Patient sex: M
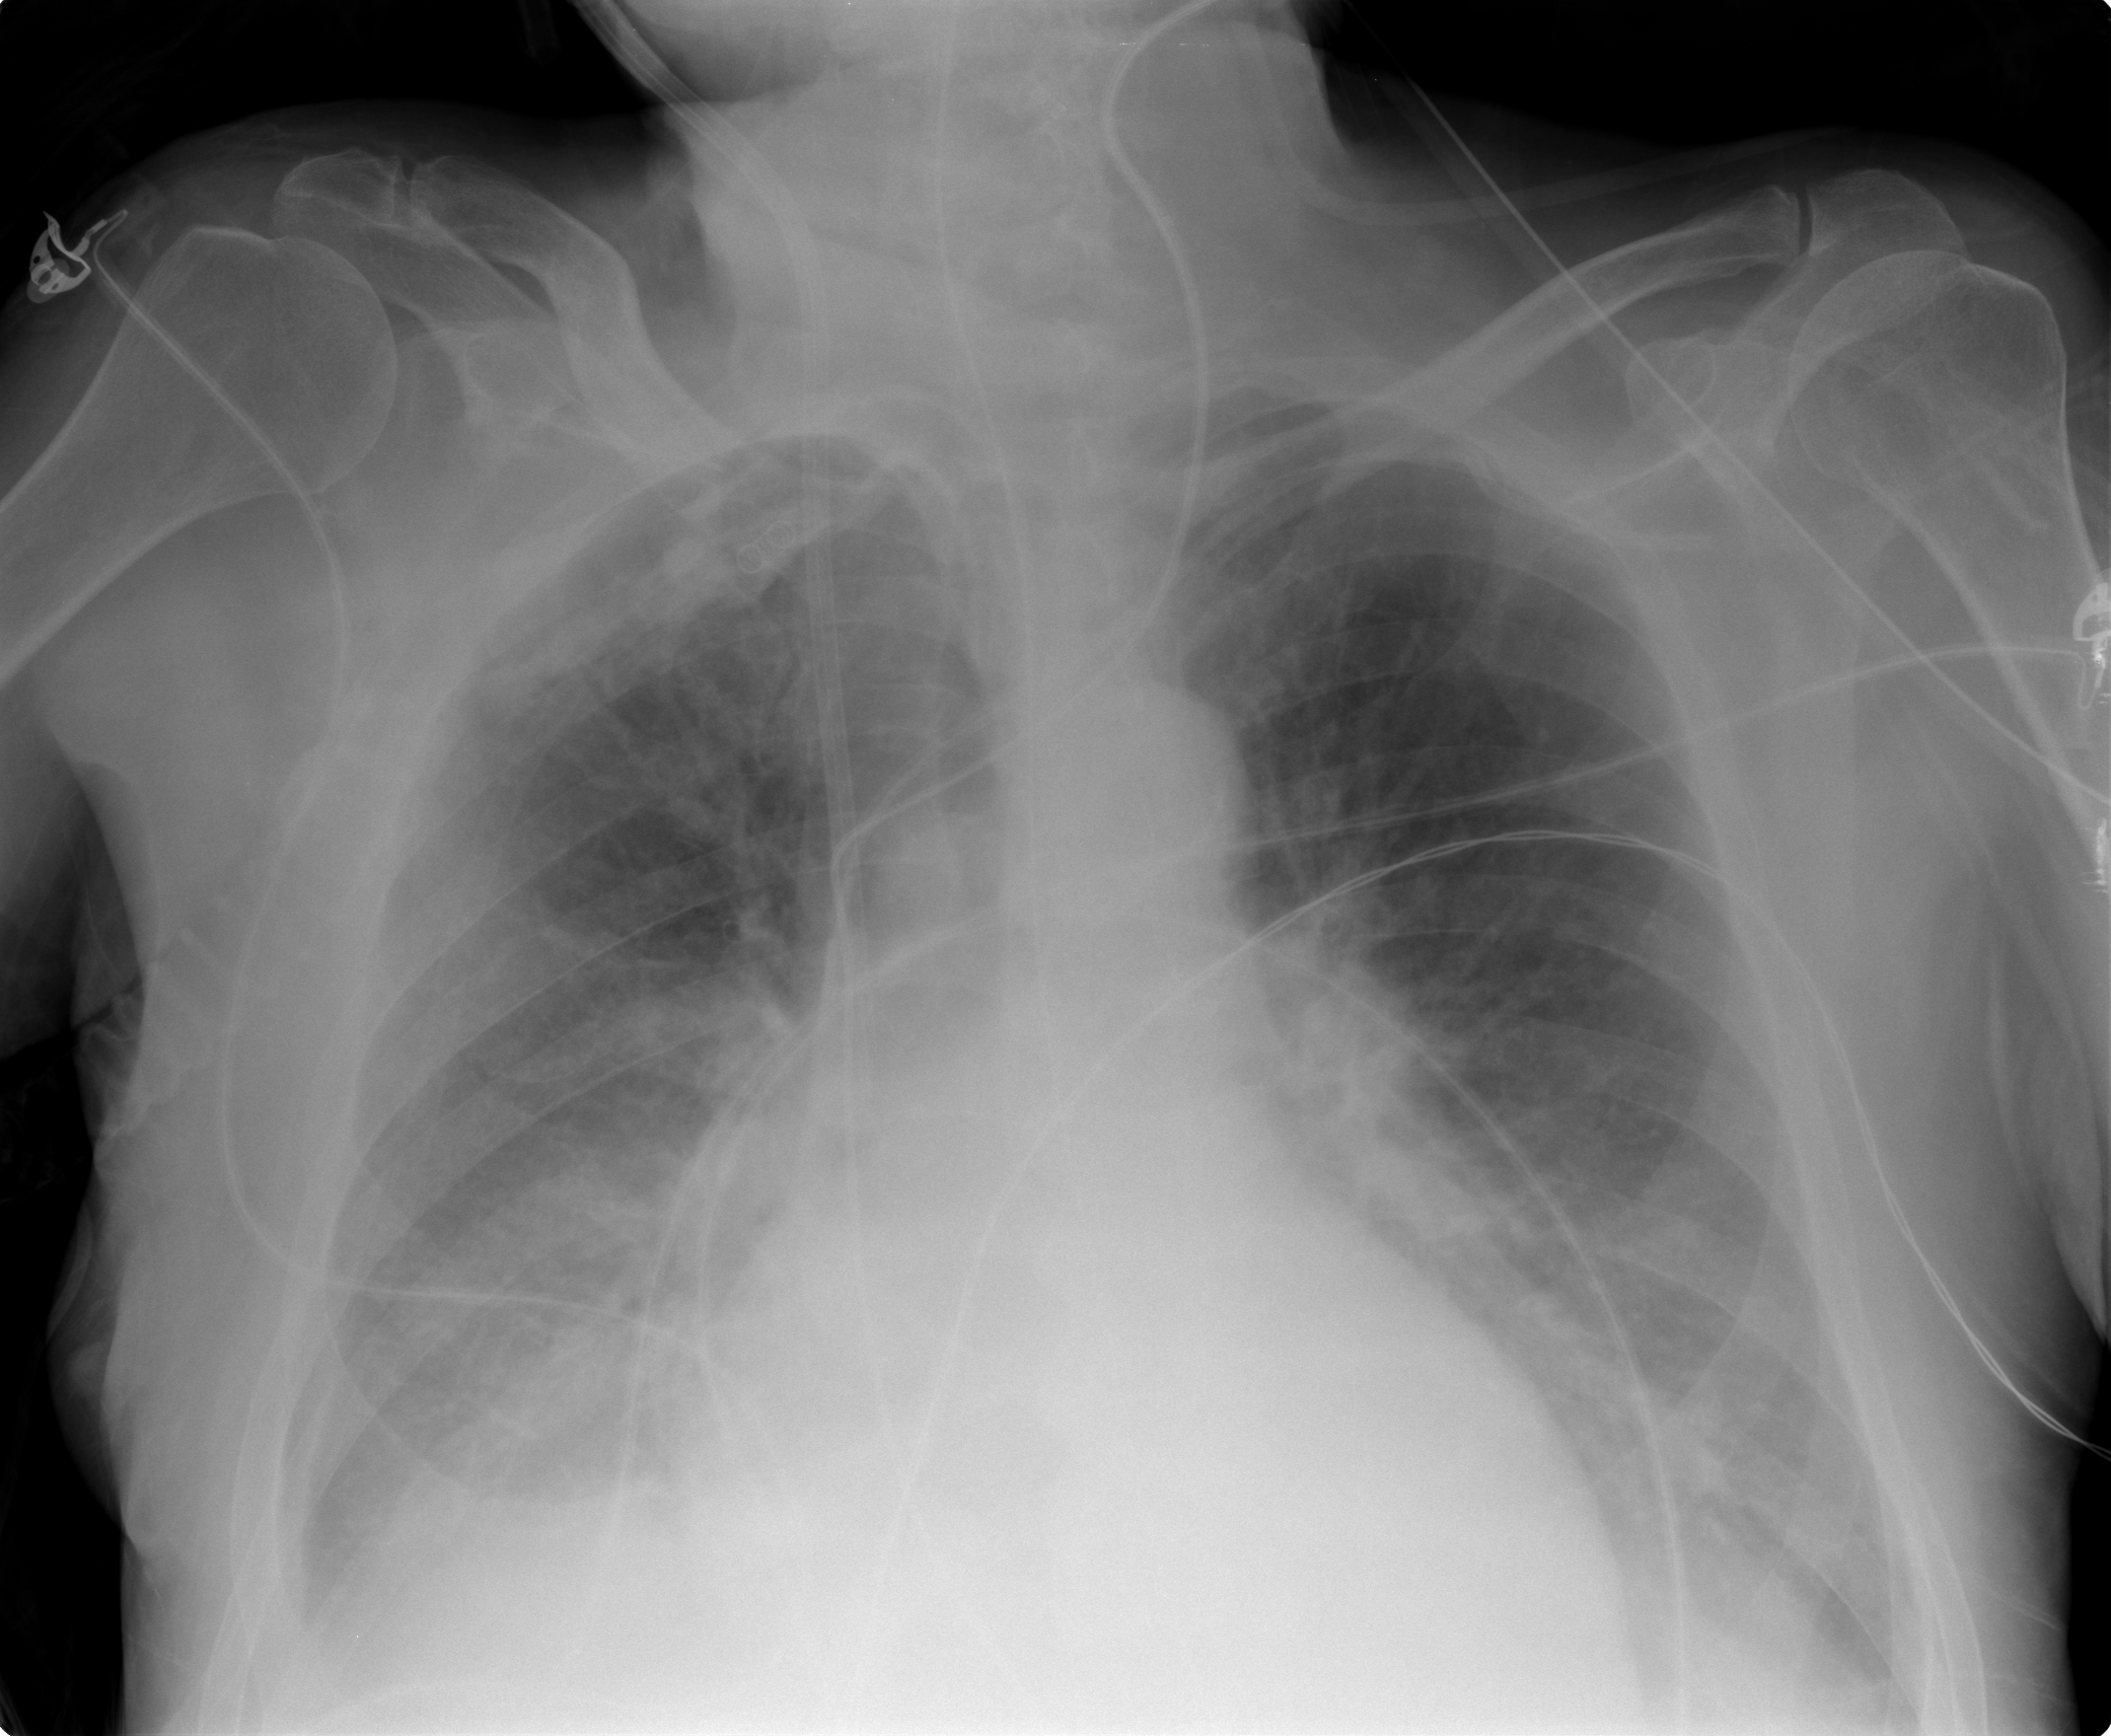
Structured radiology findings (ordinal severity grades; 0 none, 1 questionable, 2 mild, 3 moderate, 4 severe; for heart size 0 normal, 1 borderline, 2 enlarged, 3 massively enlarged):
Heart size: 2
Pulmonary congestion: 2
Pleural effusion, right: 2
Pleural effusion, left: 2
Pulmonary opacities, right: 3
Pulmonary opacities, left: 3
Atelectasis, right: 3
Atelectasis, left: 3